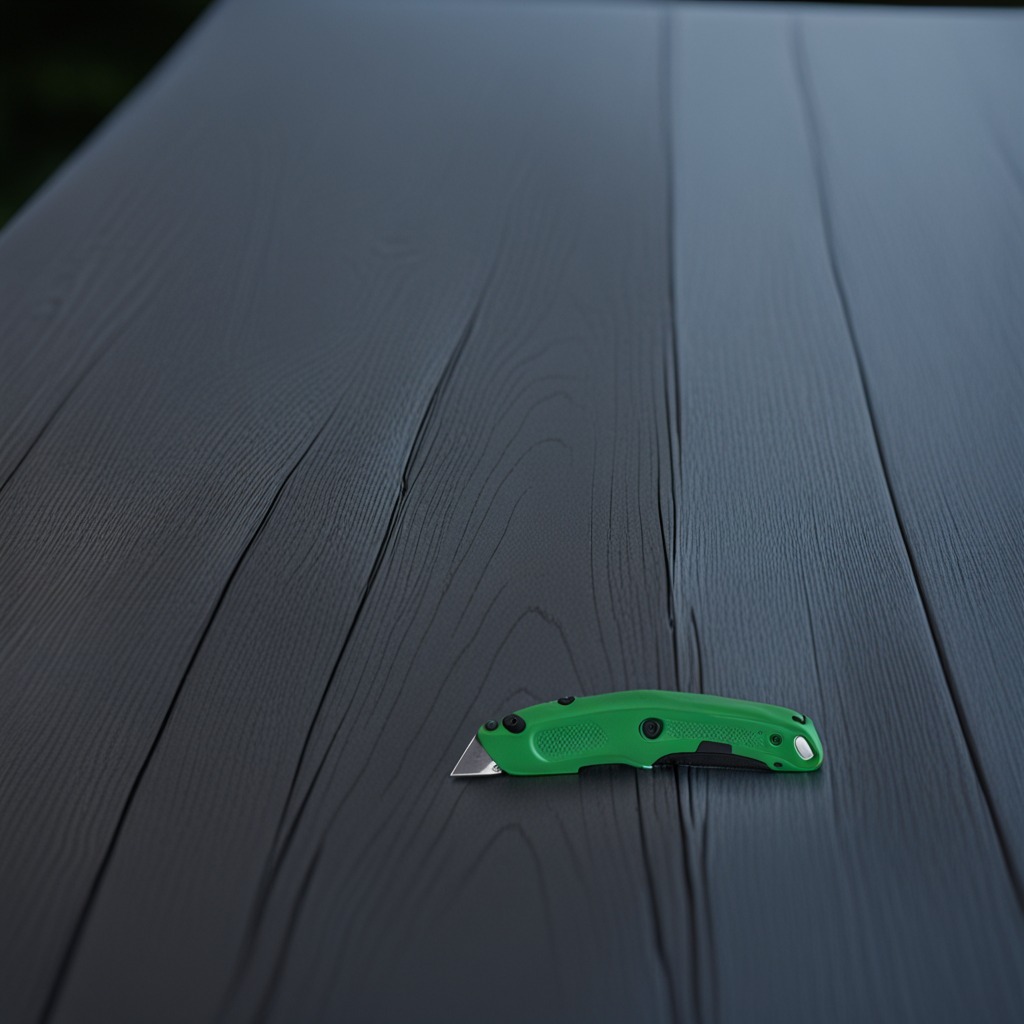
A utility knife is lying on the table.